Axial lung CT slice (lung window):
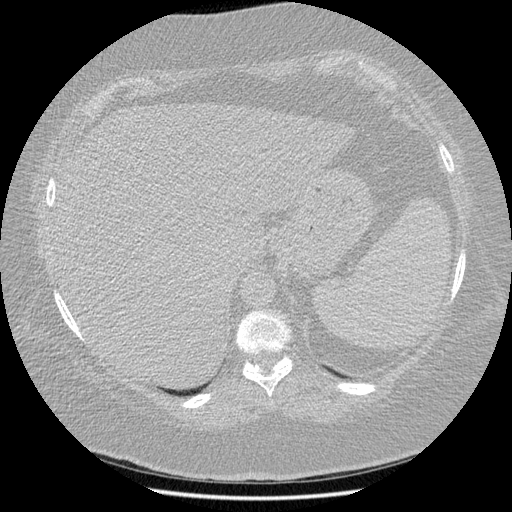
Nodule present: no